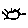
Label: sun